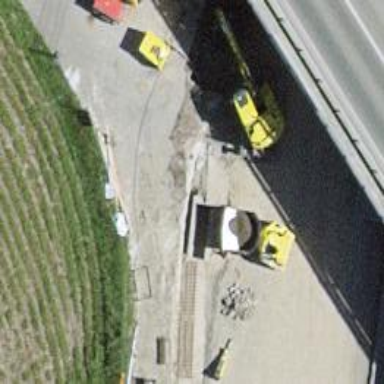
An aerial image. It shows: Lift gate barrier.